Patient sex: M
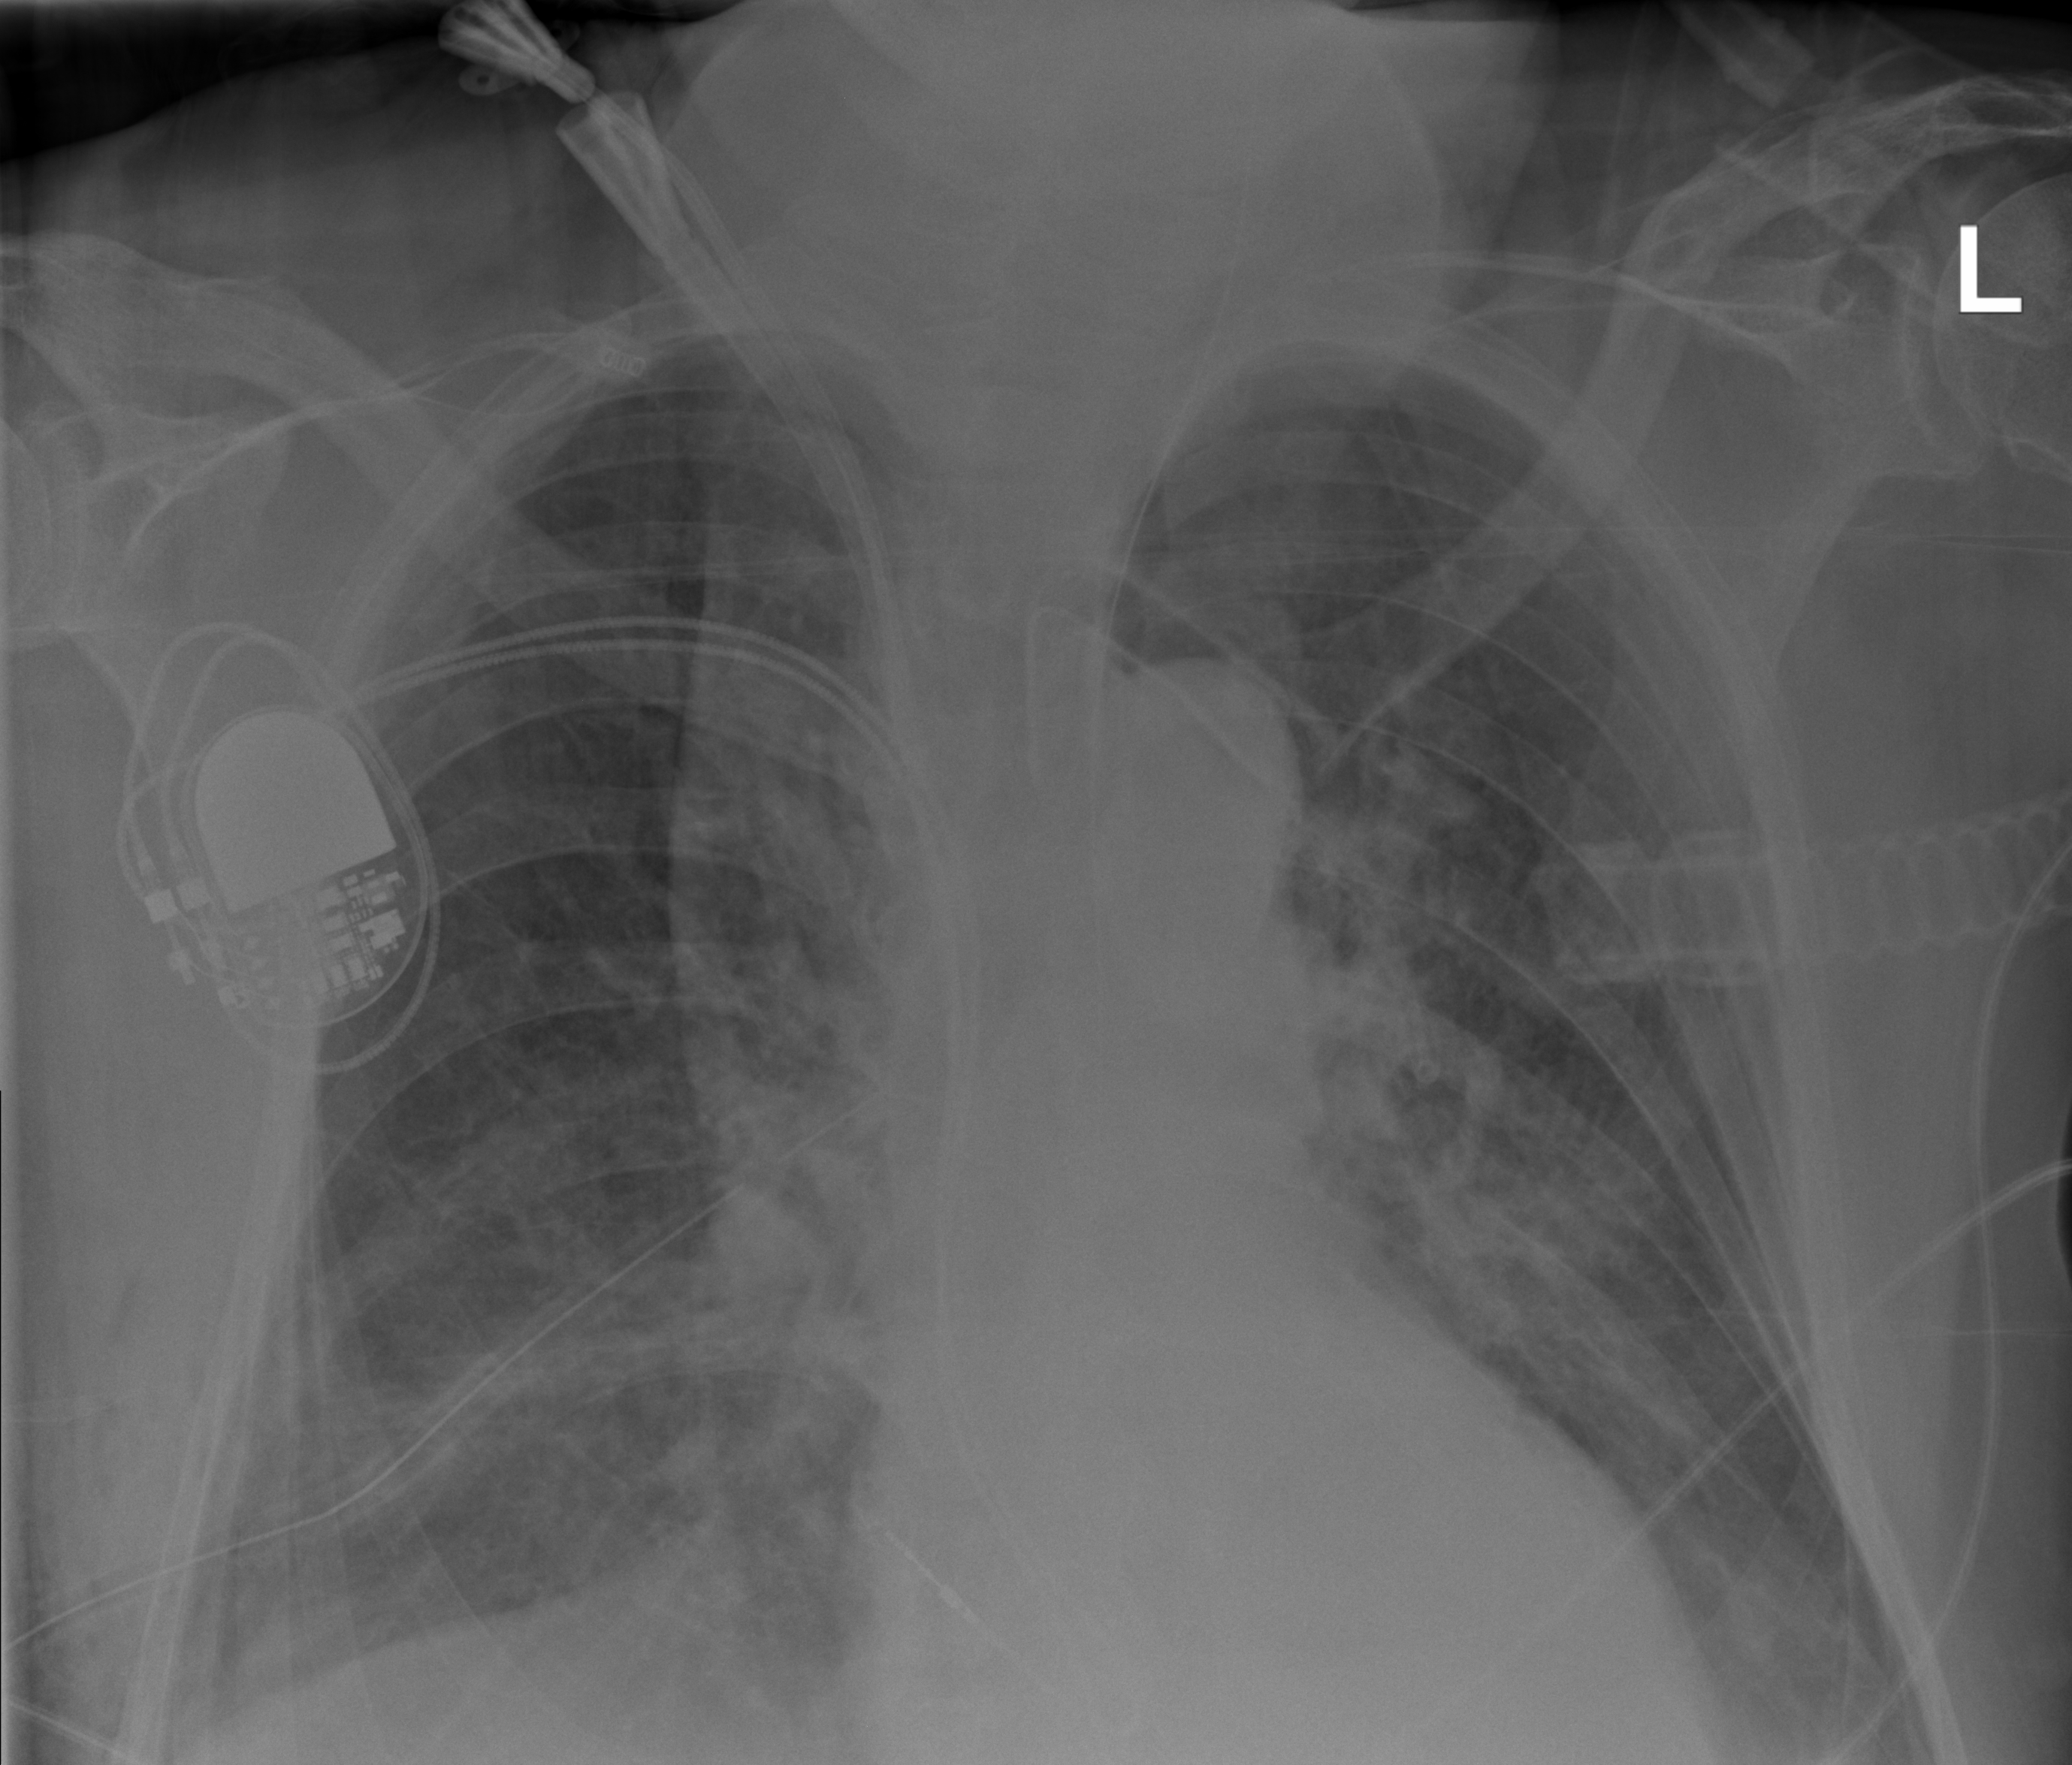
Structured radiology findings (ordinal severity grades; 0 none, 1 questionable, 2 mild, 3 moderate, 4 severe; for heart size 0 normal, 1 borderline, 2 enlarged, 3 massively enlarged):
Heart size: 0
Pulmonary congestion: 2
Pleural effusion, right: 0
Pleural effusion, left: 0
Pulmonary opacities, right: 2
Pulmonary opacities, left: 1
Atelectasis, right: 2
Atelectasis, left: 2